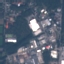
Land use / land cover: Industrial